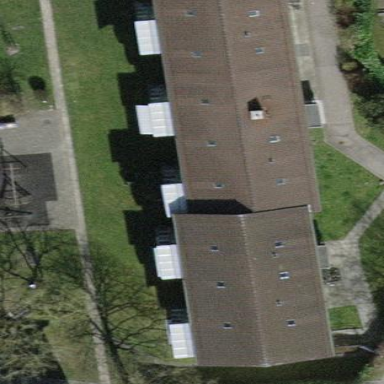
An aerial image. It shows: Building with tile roof.